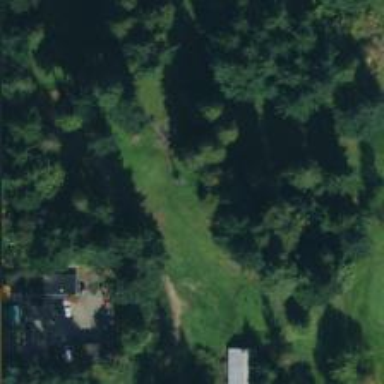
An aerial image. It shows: View of golf hole.